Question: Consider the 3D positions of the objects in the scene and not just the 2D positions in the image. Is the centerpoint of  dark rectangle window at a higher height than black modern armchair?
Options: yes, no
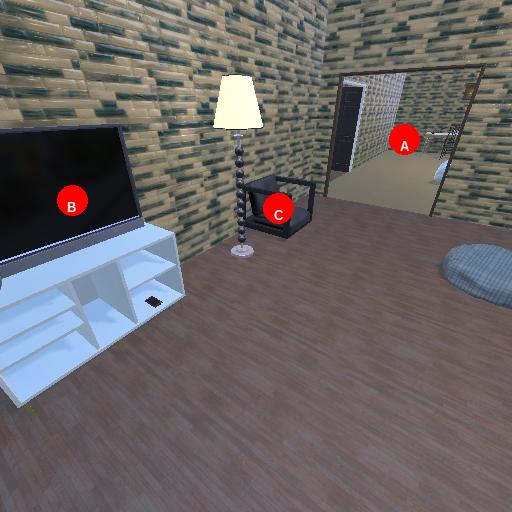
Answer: yes